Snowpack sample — Loveland Pass, Silver Plume, Colorado, USA (1/12/25, 11:40 AM MST)
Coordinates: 39.66, -105.88
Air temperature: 7 °F
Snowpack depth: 140 cm
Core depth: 10 cm
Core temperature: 41 °F
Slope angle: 11°, slope face: 30°
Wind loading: high
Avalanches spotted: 2
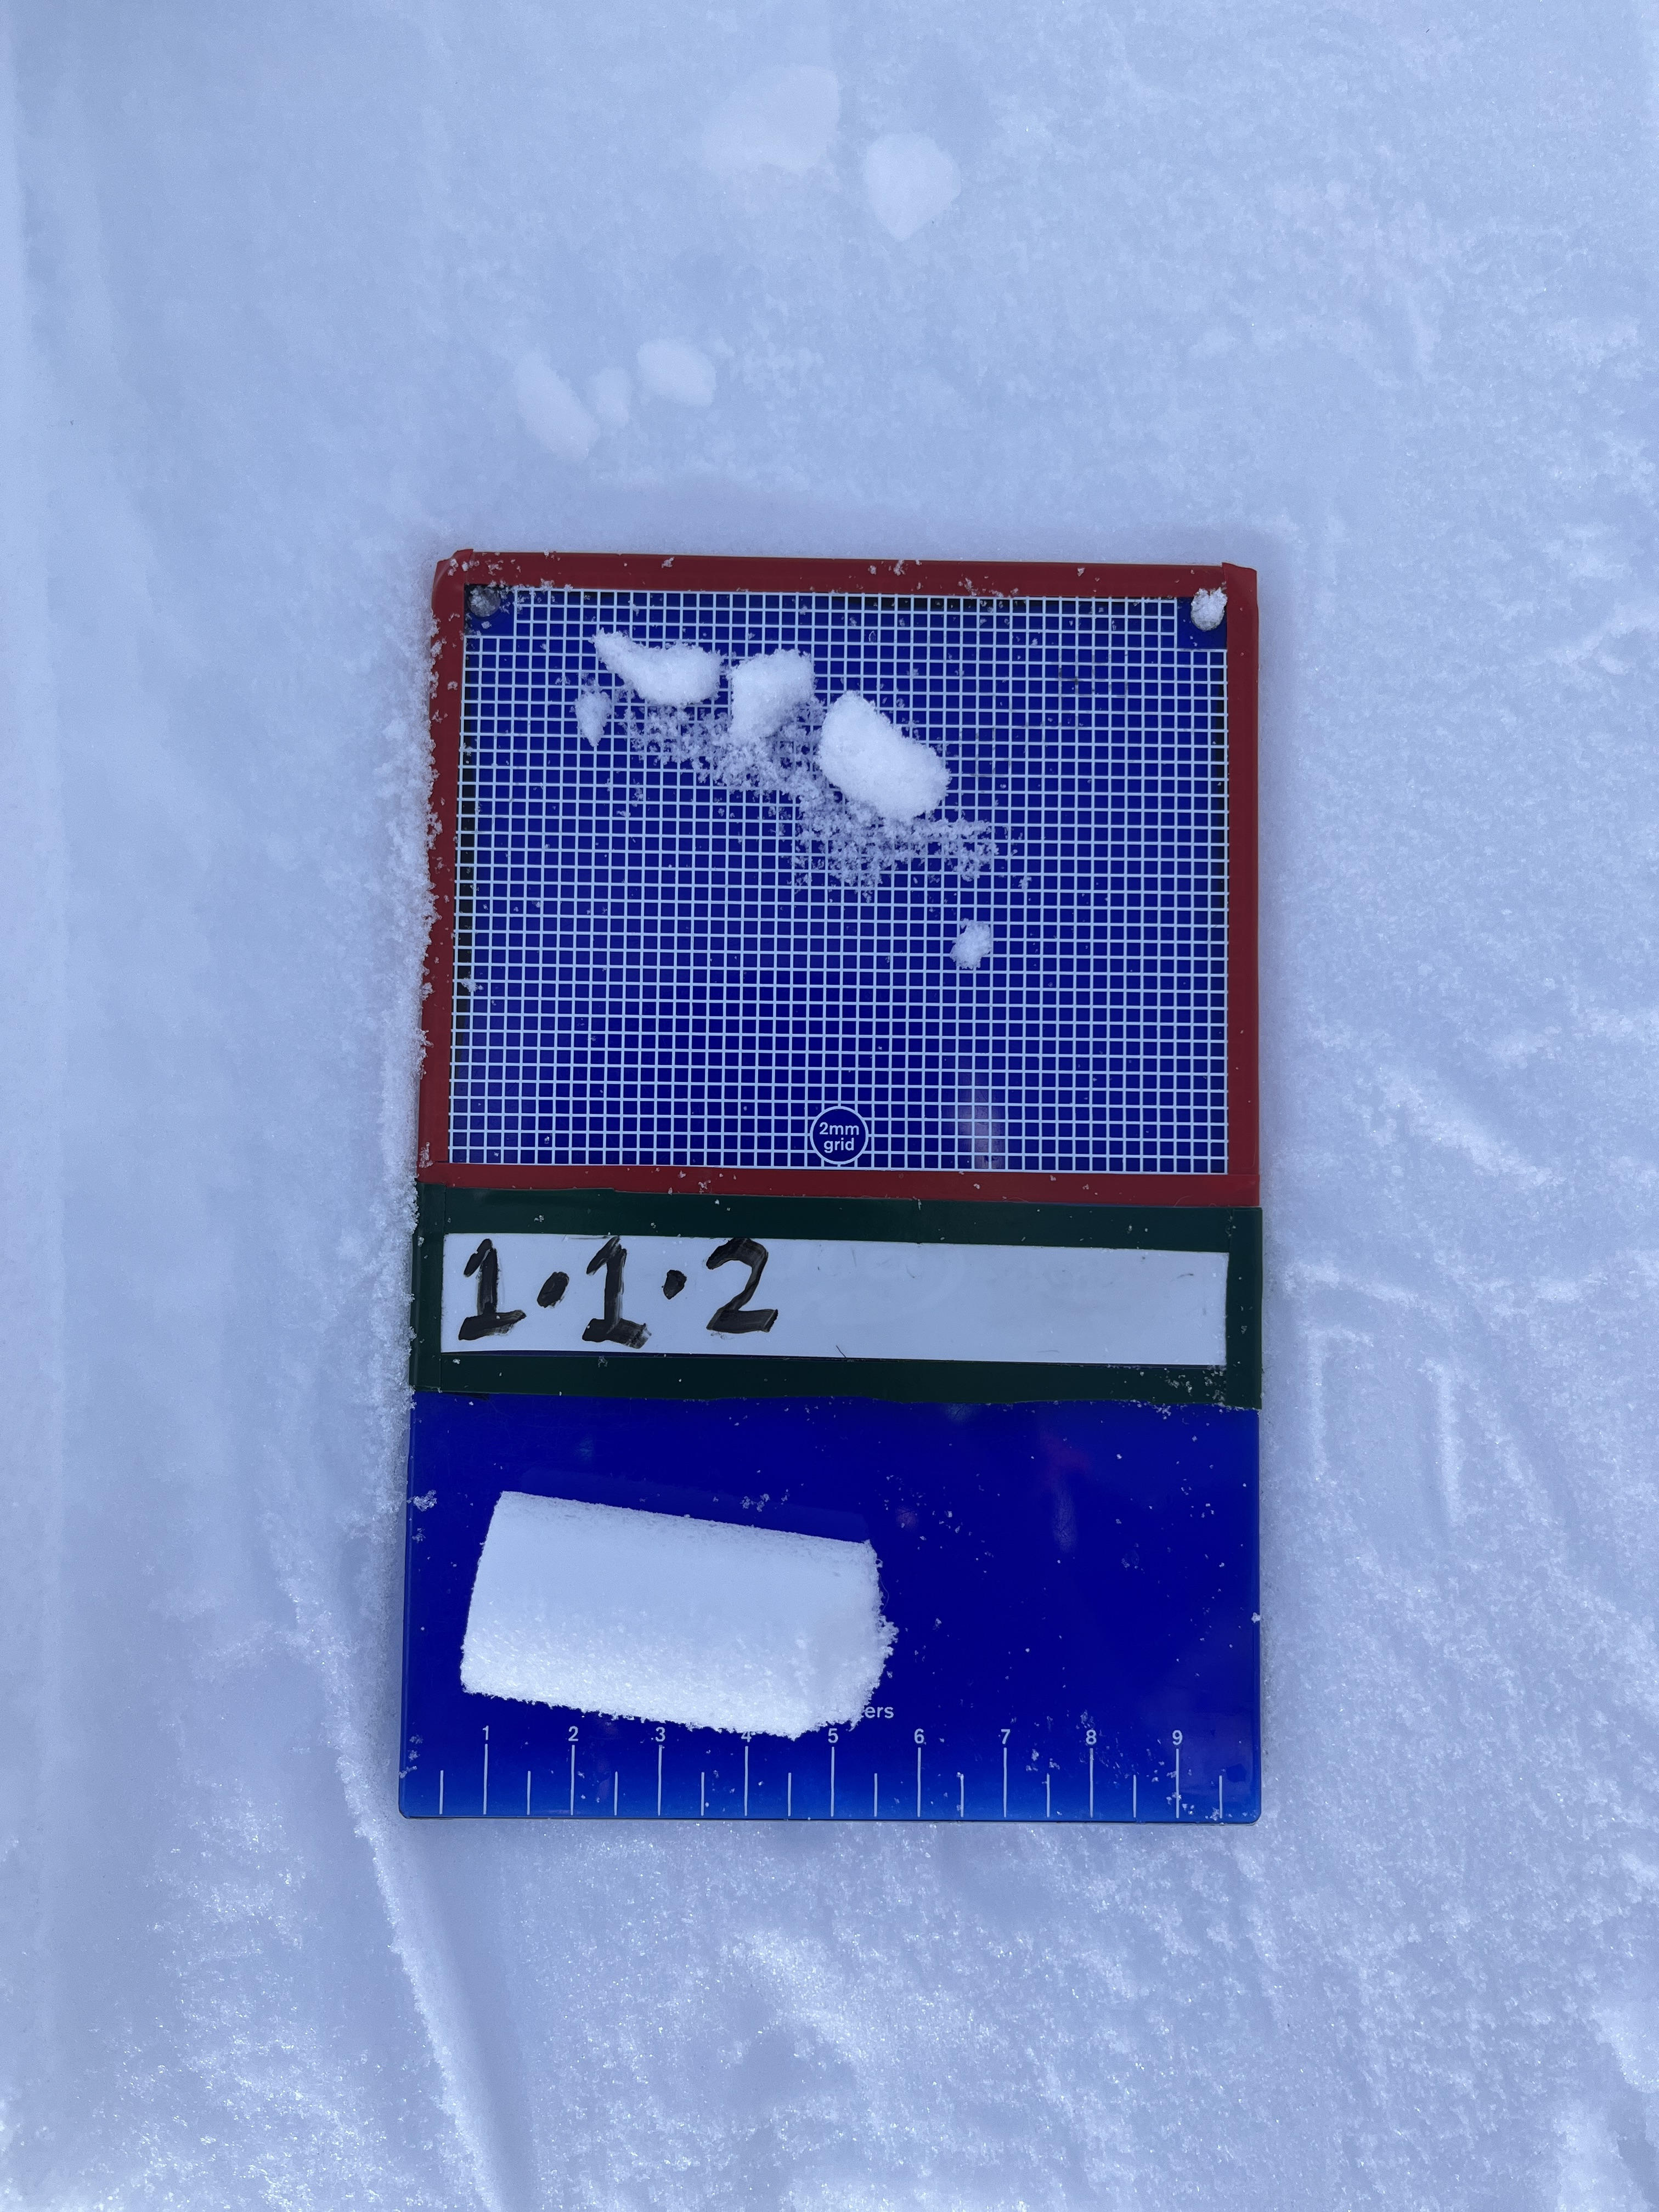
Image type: crystal_card
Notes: Pilot using slightly modified coring method that took too large segment for snow profile picturing, advised not to use in higher level models. Two avalanche on south face nearby, partially cloudy with light snow in the last 24 hours. Lots of wind loading on eastern features.